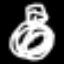
Label: hourglass